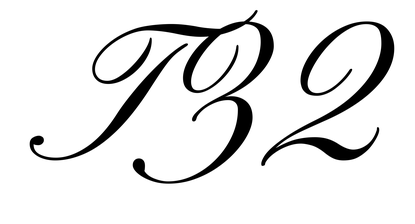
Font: PinyonScript-Regular